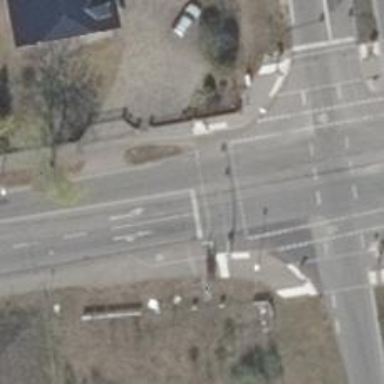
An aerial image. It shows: Road with traffic signals.